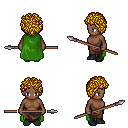
a pixel art fantasy rpg character, female body template, human, dark skin, green cape, robe skirt, blonde curly afro hairstyle, black shoes, spear, four views (front, back, left, right), 2x2 character sprite sheet, small pixel art, hard edges, no anti-aliasing